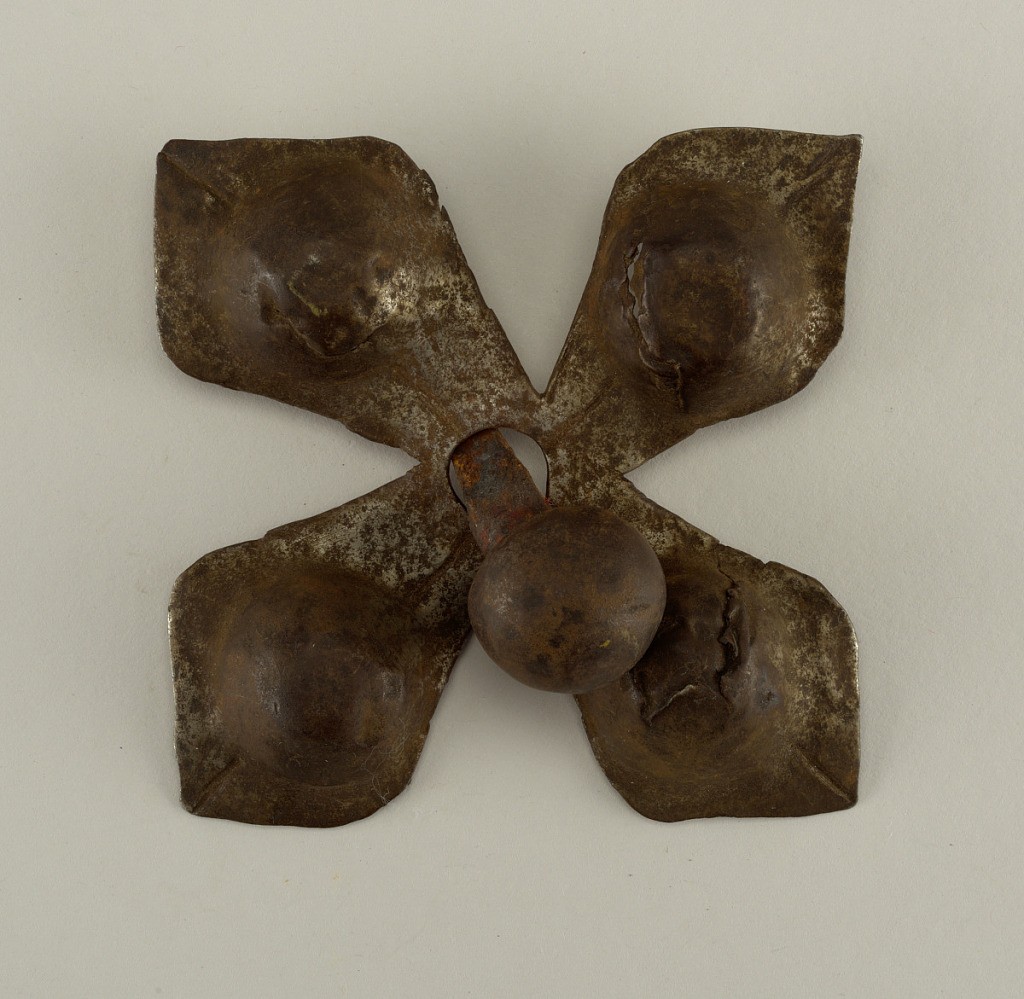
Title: Decorative door boss and nail
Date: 17th century
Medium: Wrought iron
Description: Square type, pierced and embossed with wrought lines. Quadrant leaf design based on old examples. Each leaf with a medial line and high, raised boss. Round nail head on a square shank.